Interaction volume radius: 5 \u00c5
Interaction volume height: 35 \u00c5
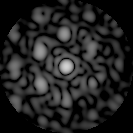
Disorder parameter: 0.5853